Aerial crown-view tile of a tropical tree (Barro Colorado Island, Panama), acquired 20240918:
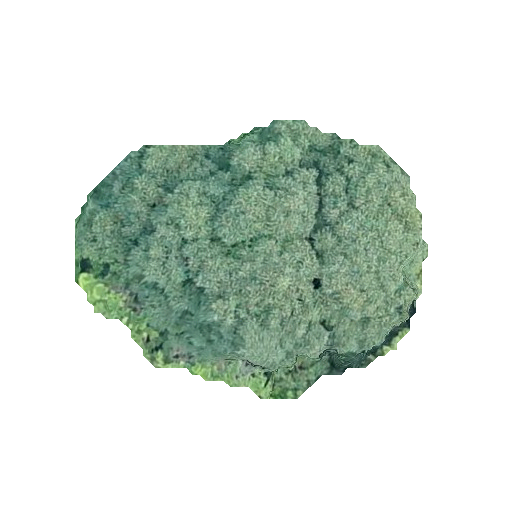
Species: Astronium graveolens
GBIF accepted scientific name: Astronium graveolens
Crown area: 113.858 m²